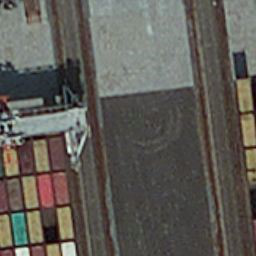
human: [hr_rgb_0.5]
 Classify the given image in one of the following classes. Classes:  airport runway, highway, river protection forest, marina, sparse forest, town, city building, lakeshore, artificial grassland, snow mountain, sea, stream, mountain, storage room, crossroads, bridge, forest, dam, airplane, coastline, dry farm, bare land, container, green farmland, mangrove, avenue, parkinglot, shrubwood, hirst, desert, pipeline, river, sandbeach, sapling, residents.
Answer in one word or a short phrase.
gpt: container